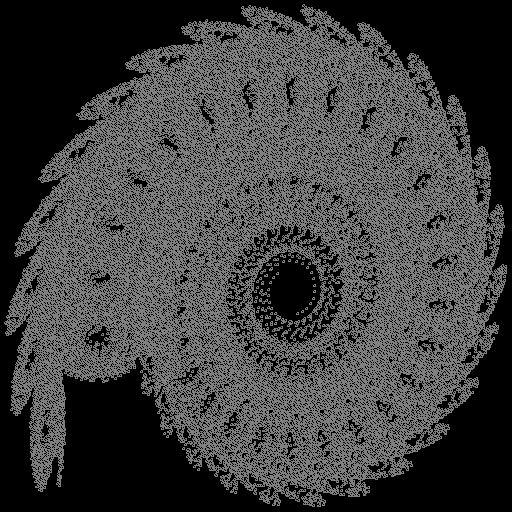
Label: ammonite